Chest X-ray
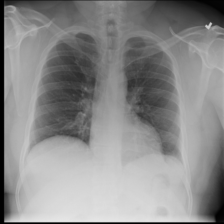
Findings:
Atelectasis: negative
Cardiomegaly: negative
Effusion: negative
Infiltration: negative
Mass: negative
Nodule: negative
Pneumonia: negative
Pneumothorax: negative
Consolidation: negative
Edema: negative
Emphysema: negative
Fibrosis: negative
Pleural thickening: negative
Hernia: negative